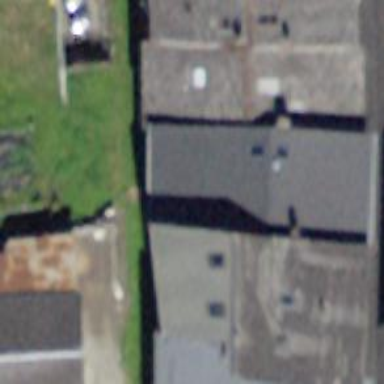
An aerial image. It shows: Terrace building.